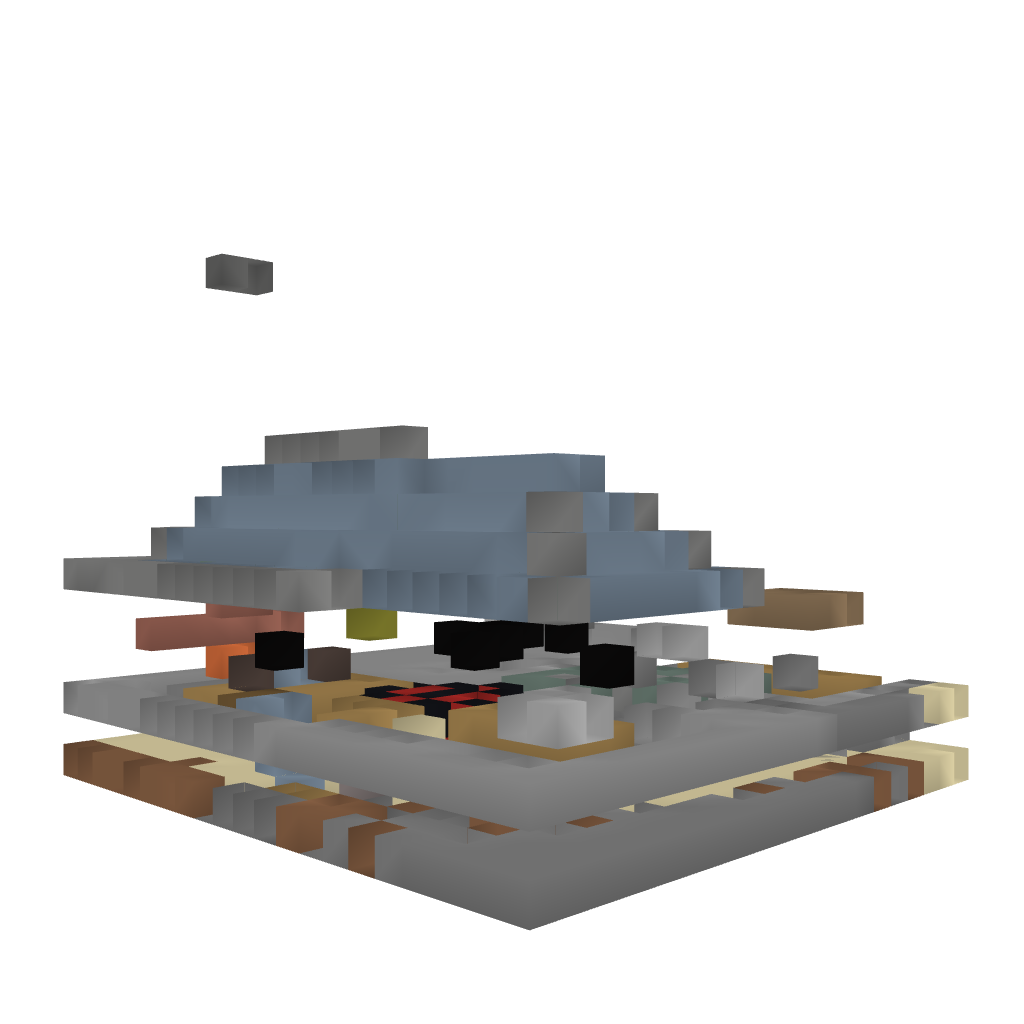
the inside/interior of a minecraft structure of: Cozy house